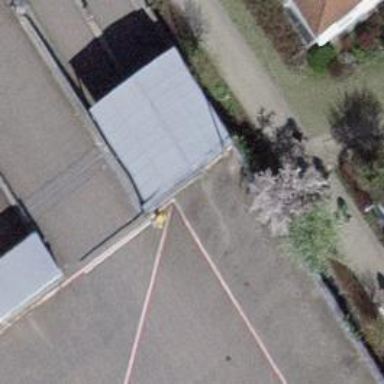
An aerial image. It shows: Parking entrance.